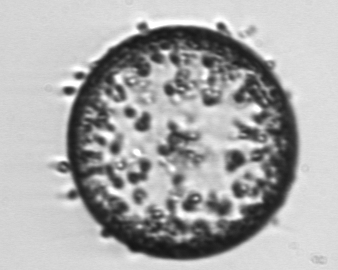
Label: Coscinodiscus